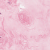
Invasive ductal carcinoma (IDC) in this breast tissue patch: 0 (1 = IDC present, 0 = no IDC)